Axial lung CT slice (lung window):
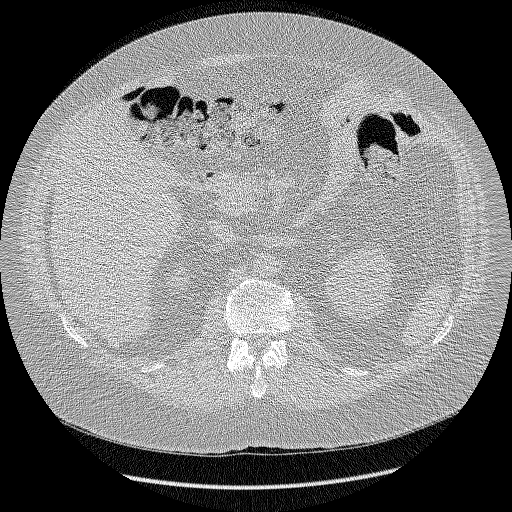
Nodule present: no